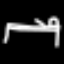
Label: bed